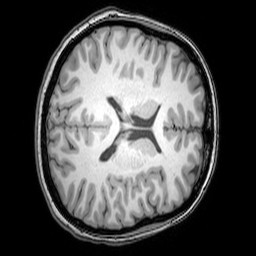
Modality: T1w
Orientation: axial
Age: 26
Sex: female
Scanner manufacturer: philips
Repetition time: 0.008233 s
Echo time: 0.00377 s